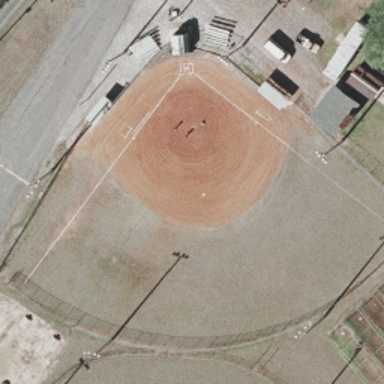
This is a old baseball diamond .